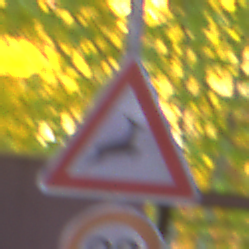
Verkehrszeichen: WildwechselLinks
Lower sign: Geschwindigkeit90
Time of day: Night
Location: Outdoor (Urban)
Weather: PartlyCloudy
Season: NotSpecified
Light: Natural